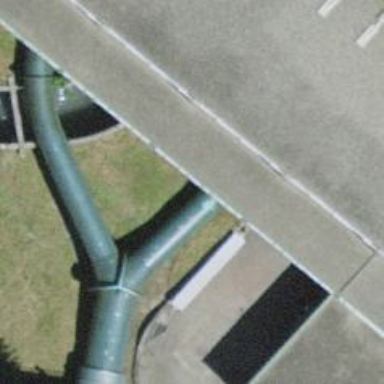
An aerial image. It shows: Man-made water pipeline.